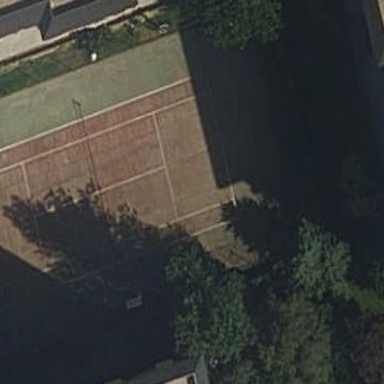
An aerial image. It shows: Tennis court in leisure pitch.